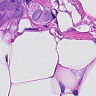
Metastatic tissue present: yes